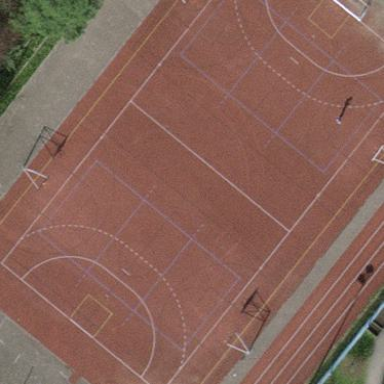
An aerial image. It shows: Basketball court on leisure land pitch.